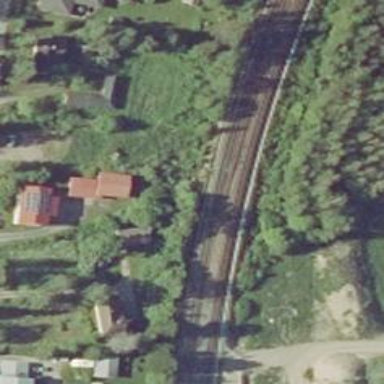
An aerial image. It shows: Railway track with continuous electrified contact line.